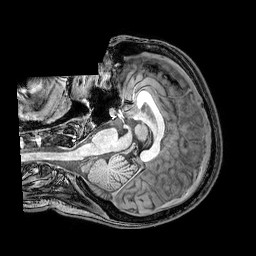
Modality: T1w
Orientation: axial
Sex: female
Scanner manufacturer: philips
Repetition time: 0.008137 s
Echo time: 0.00372 s